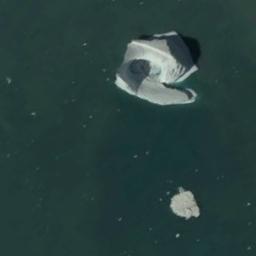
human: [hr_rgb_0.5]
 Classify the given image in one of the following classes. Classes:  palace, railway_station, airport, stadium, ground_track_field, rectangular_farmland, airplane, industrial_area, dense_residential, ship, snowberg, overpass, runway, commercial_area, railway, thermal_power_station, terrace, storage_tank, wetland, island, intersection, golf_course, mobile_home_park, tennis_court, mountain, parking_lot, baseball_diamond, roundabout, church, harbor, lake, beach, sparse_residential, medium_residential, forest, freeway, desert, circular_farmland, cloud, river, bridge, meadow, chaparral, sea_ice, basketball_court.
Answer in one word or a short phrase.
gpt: sea_ice